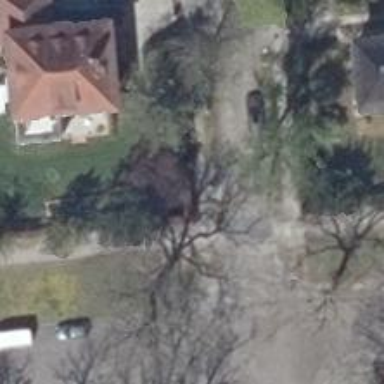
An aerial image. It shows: Residential road with sidewalks on both sides.